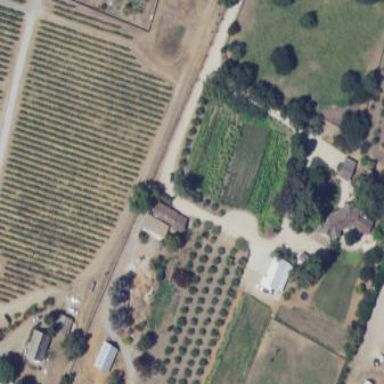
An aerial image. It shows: Orchard.